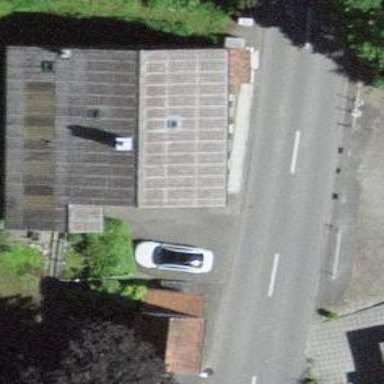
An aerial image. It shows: Restaurant.